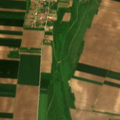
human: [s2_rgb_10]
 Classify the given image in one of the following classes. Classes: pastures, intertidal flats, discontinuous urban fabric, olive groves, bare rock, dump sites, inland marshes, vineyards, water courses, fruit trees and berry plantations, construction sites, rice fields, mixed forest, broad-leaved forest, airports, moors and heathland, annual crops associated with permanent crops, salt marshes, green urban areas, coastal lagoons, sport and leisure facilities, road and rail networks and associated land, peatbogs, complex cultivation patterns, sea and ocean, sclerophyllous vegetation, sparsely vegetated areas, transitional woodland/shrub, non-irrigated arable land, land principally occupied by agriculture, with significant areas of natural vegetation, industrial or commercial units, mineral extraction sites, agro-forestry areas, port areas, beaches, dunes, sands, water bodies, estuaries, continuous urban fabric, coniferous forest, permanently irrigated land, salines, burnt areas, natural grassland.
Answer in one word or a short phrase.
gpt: discontinuous urban fabric, non-irrigated arable land, pastures